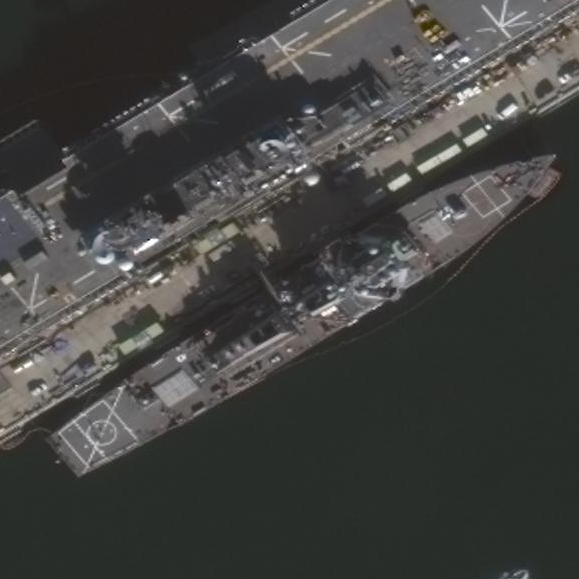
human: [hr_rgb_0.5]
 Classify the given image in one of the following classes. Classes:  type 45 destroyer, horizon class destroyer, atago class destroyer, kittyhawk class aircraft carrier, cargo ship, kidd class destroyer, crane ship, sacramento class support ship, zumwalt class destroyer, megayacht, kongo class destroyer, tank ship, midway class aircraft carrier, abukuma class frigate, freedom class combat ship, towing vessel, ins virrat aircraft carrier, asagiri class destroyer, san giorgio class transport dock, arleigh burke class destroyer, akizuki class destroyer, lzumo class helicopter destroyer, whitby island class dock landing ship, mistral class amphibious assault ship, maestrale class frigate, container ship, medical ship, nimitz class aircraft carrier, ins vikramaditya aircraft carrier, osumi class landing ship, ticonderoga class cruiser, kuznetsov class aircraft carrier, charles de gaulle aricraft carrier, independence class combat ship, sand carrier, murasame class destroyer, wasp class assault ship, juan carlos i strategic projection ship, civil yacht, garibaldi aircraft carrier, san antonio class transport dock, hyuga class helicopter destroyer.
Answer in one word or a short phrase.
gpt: Arleigh Burke class destroyer